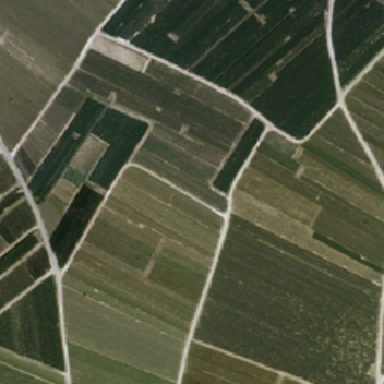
There are several roads near the green wheat field .